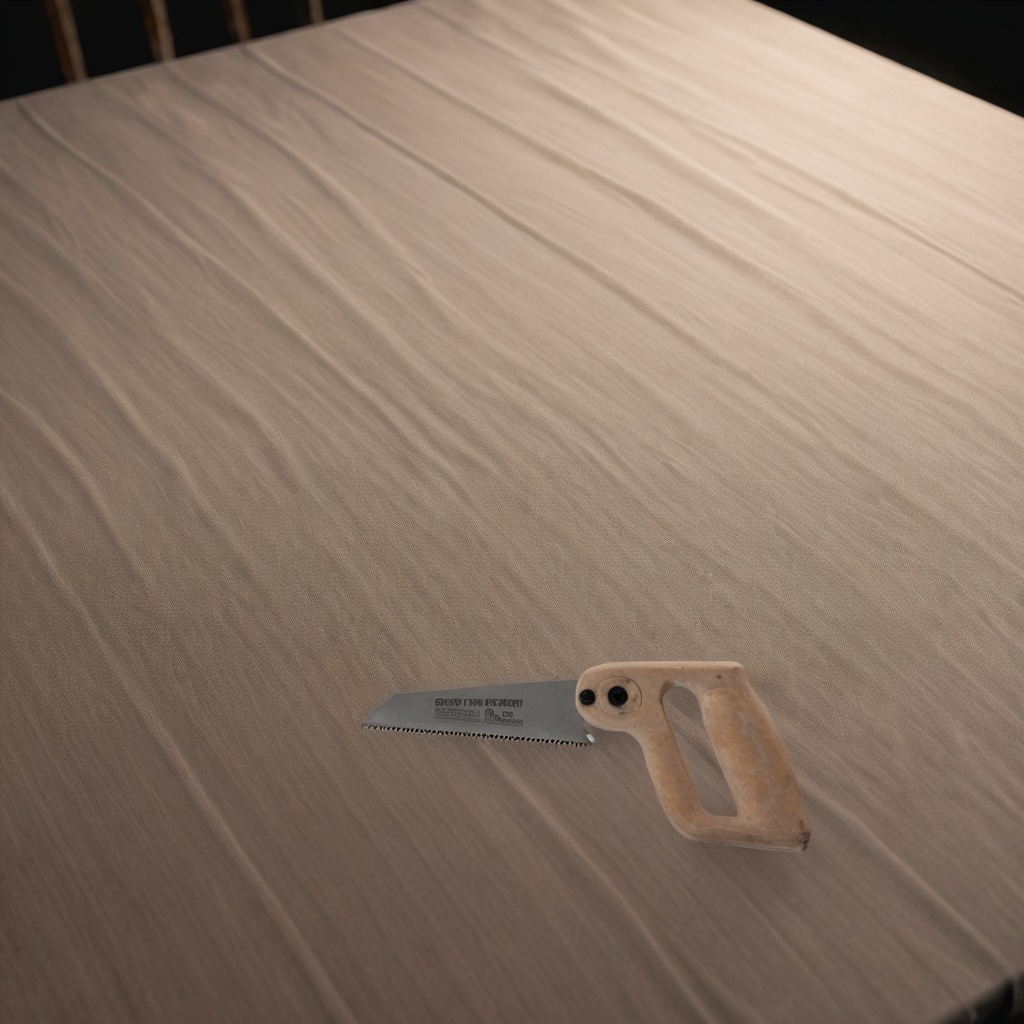
A metal saw is lying on the wooden table.